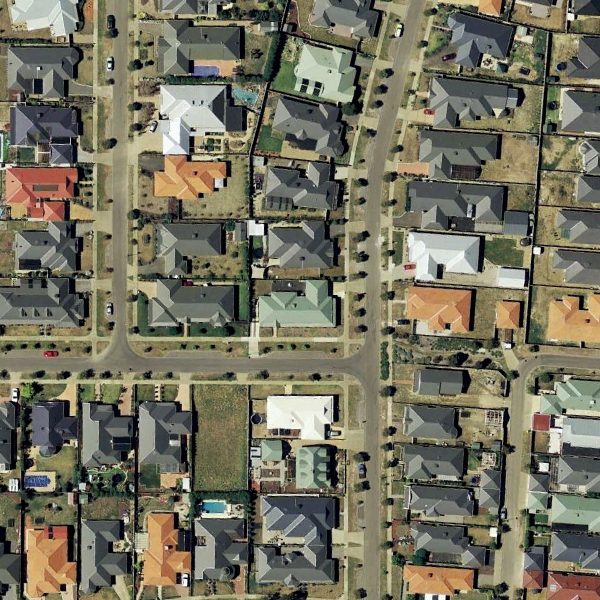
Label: DenseResidential